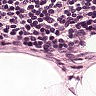
Metastatic tissue present: no